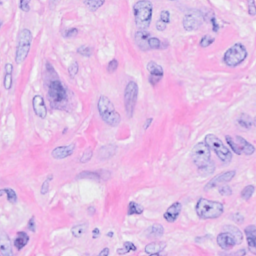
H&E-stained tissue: Breast